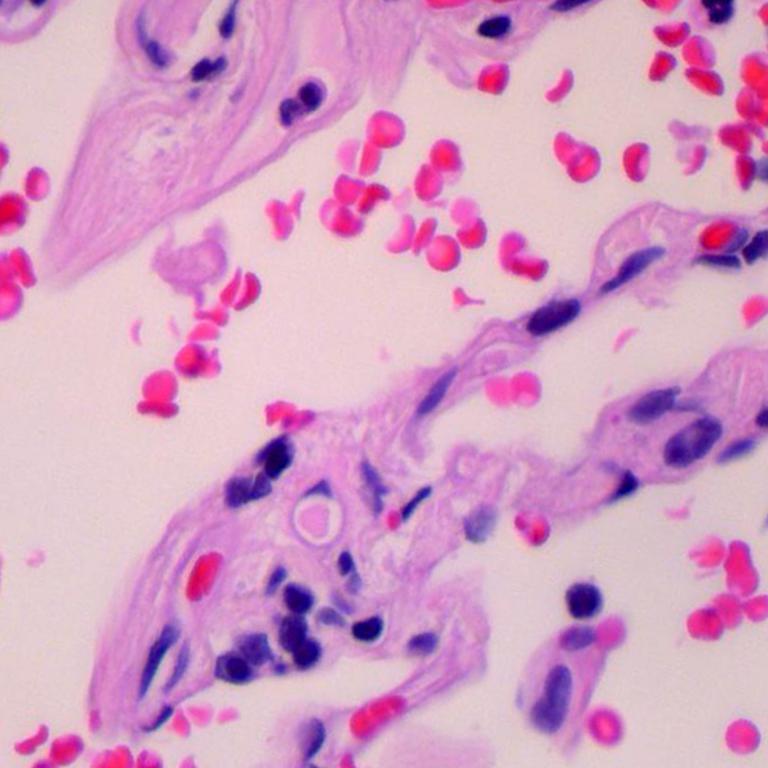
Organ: lung
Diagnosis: benign